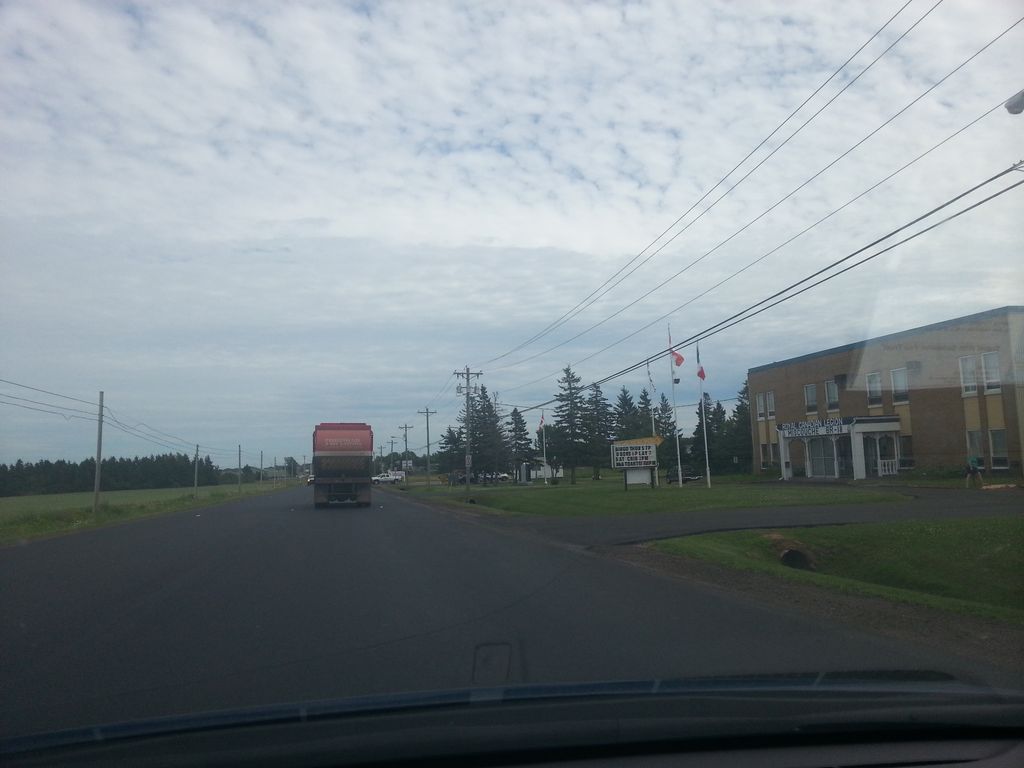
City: charlottetown